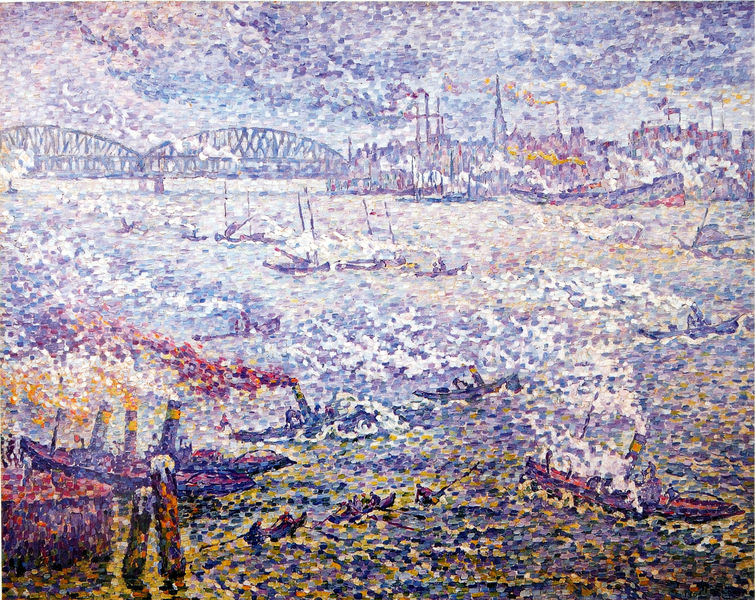
Titel: Rotterdam. Les fumées, Rotterdam. Dunst
Künstler: Paul Signac
Standort: Shimane (Japan)
Institution: Art Museum
Schlagwörter: blau, gemälde, himmel, mann, meer, wasser, weiß, wolken, fluss, gelb, grün, impressionismus, kirchturm, landschaft, menschen, see, stadt, ufer, braun, frankreich, hell, licht, männer, nacht, orange, paris, pfeiler, gebäude, rot, wolke, leute, öl, ferne, horizont, häuser, pfähle, brücke, kanal, kirche, qualm, rauch, england, boot, boote, ruder, turm, deutschland, spanien, farbig, schiff, schiffe, segel, segelschiffe, strand, welle, wellen, divisionismus, italien, fischer, pointilismus, schleppen, schornsteine, lila, tag, van gogh, hafen, industrie, kai, masten, dampf, dampfer, dampfschiff, stürmisch, woge, wogen, blue, men, oil, people, red, painting, yellow, monet, ruderboot, ruderer, rudern, bohlen, skyline, kirchtürme, schlote, stadtansicht, punkte, eisen, pfahl, tupfer, flecken, smoke, clouds, sky, stahlbrücke, boat, landscape, ocean, sea, water, seurat, signac, flotte, river, stream, london, stahl, dappled, impressionism, purple, boats, bridge, brücken, bolen, city, flags, pointillismus, paul signac, neoimpressionismus, ruderboote, frachter, poller, george seurat, brückenpfeiler, rhein, bridges, eisenbrücke, pointilissmus, colorful, dot, pointillism, farbflecken, köln, beiboote, dampfschiffe, eisenbrücken, großstadt, industriestadt, pissarro, schifferei, schiffverkehr, schlepper, harbor, war, canoe, pond, ships, steam, steamboat, dunkeö, port, row, industry, point, pain, eer, pointilism, oar, impressionisums, pipe, sinking, 1898, kayak, dor, parid, van gough, e rot, wocleken, sydney, ocaen, cicago, weoge, 강위에 배들이 있다, 배는 증기기관을 탑재하고 있다, 강위에 다리가 있다, 공기가 매우 탁해보인다, 다리와 연결된 곳은 도시이다, 건물들은 대부분 고층건물들이다, peysage, skiyline